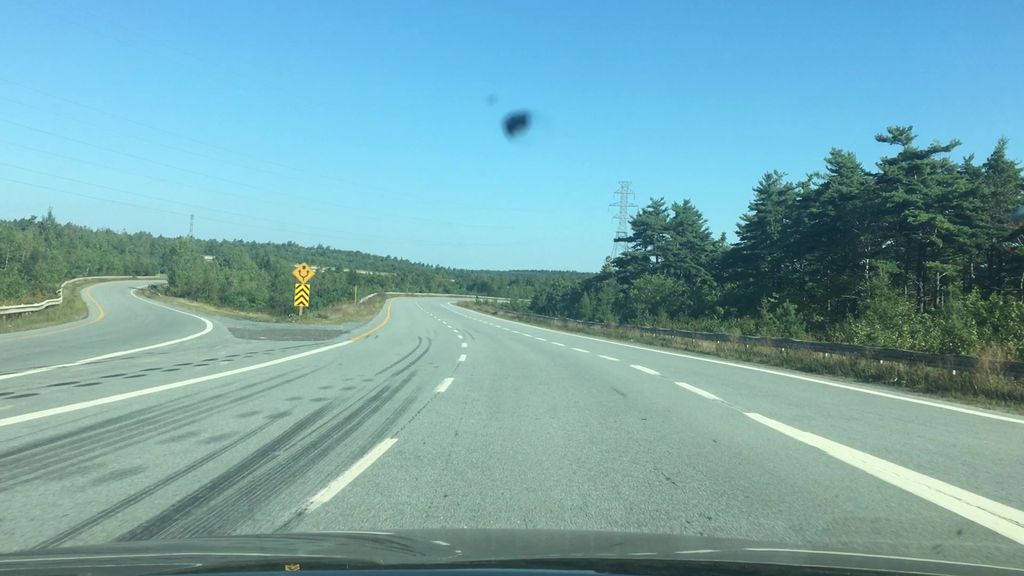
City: halifax